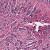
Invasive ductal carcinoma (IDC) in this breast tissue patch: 1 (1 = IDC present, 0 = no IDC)